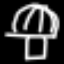
Label: mushroom